Question: I am trying to add a new row to the table. The new row is duplicate of the next row with few changes. The new row would remove all the rows in the nested table but the first row. I have created a JSFiddle link where you can find more details and the code:
<URL>
'''
var rowId = $("#menu").attr("rowId");
var currentRow = $("#" + rowId);
var rowToBeAdded = currentRow.next();
rowToBeAdded.clone().insertAfter(currentRow)
.find(".TBLCONTENTS:not(:first),.TBLALTCONTENTS:not(:first)").remove();
'''
For some reason the following works but the above does not:
'''
rowToBeAdded.clone().insertAfter(rowToBeAdded).find(".TBLCONTENTS:gt(0),.TBLALTCONTENTS:gt(0)").remove();
'''
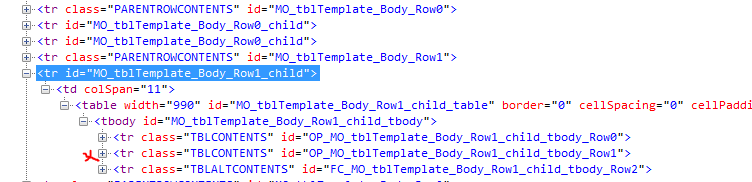
Answer: This was your code:
'''
var currentRow = $("#moduleRow");
var rowToBeAdded= $("#moduleRow").next().find(".content").not(":first").remove().find(".altcontent").not(":first").remove();
$(currentRow).after(rowToBeAdded);
'''
- '.clone()'- 'td''<table><tr><table>''<table><tr><td><table>'- '.find(".content").not(":first").remove().find(".altcontent")''.content''.altcontent''.content'<URL>'
---
'''
var currentRow = $("#moduleRow").next();
var rowToBeAdded = currentRow.clone()
.find(".content:not(:first),.altcontent:not(:first)").remove().end()
.insertAfter(currentRow);
'''
See <URL>
Actually it can be simpler:
'''
var currentRow = $("#moduleRow").next();
currentRow.clone().insertAfter(currentRow)
.find(".content:not(:first),.altcontent:not(:first)").remove();
'''